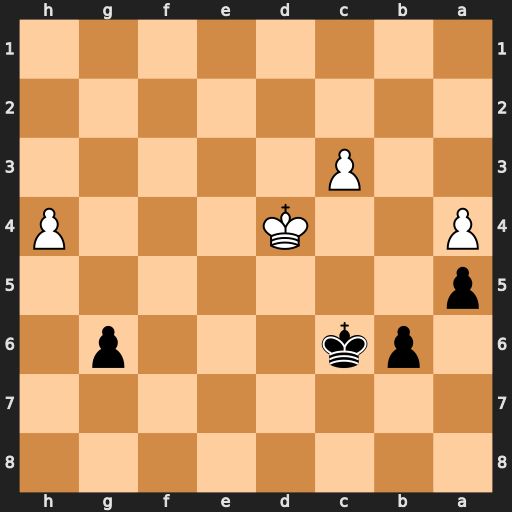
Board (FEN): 8/8/1pk3p1/p7/P2K3P/2P5/8/8
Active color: b
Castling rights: -
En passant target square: -
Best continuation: b5 axb5+ Kxb5 c4+ Kc6